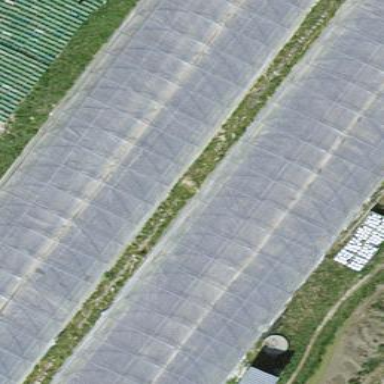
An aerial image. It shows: Greenhouse used for horticulture.